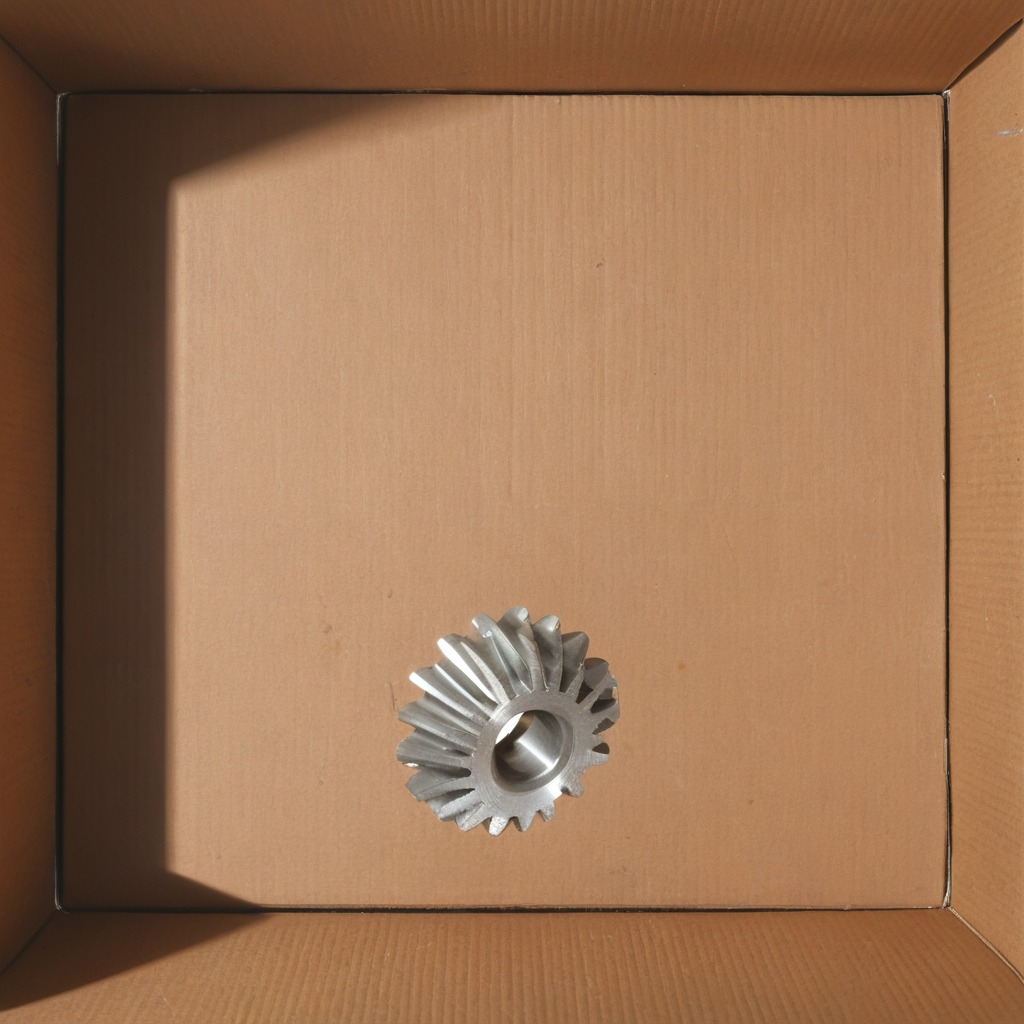
A steel gear with teeth is lying on the cardboard box surface in an outdoor workshop during daytime bright natural light soft shadows slightly creased but